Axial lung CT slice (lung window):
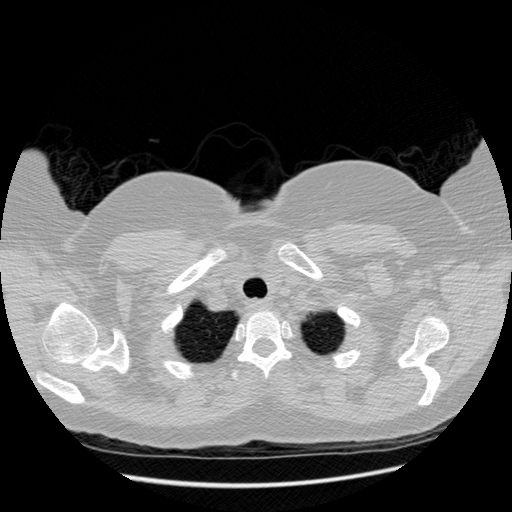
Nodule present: no